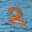
Label: 2